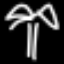
Label: palm tree